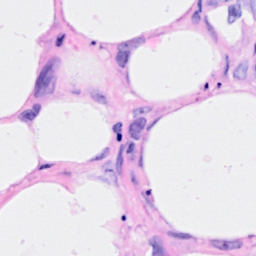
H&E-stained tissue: Breast